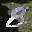
Label: 8